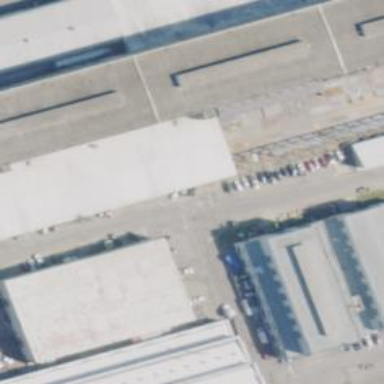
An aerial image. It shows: Industrial building.